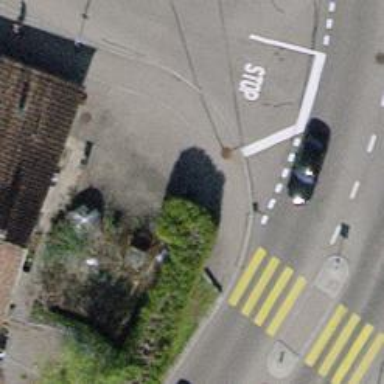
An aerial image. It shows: Asphalt sidewalk along the footway.